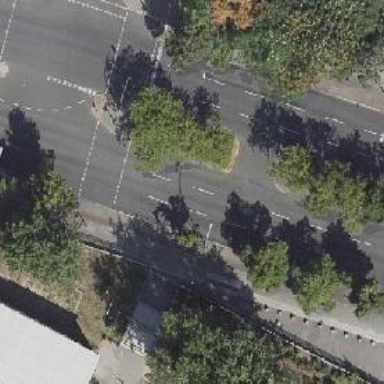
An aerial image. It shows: Asphalt road designated for service vehicles.